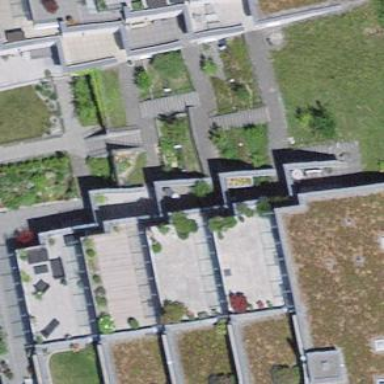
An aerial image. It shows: Residential building with flat red roof.